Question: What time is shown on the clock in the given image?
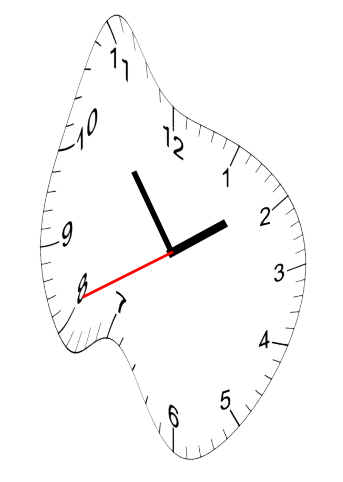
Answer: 01:53:41